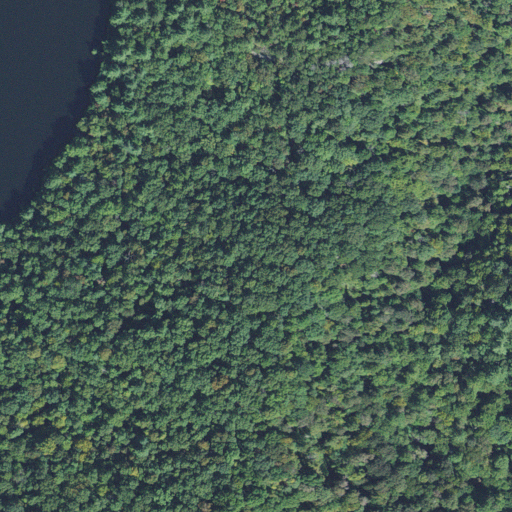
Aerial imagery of ridge(s) in North Carolina named Eyelet Ridge containing deciduous forest, mixed forest, and open water